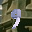
Label: 9